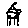
Label: house